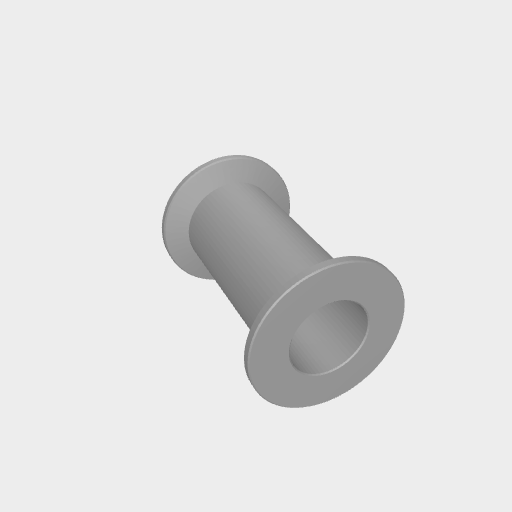
Part: BeltIdler6ID12OD18